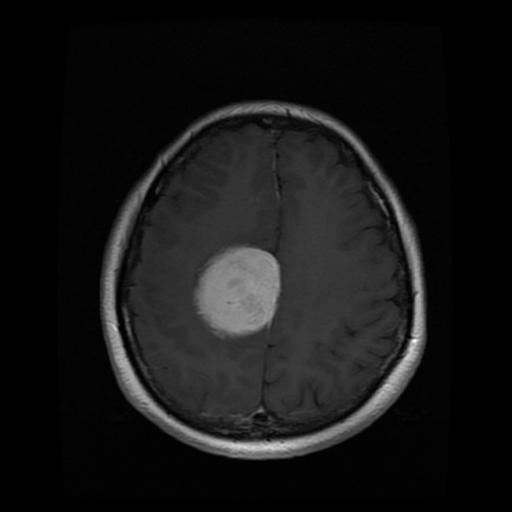
Label: meningioma